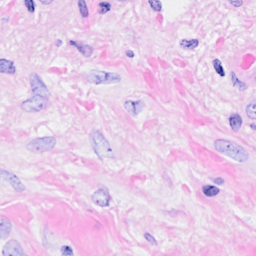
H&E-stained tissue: Breast